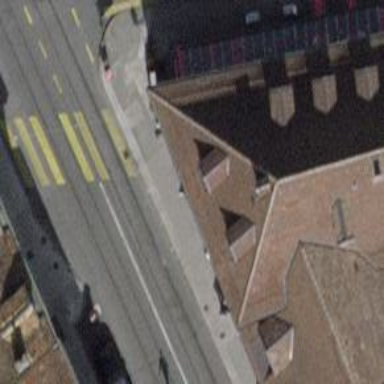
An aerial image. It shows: Restaurant.